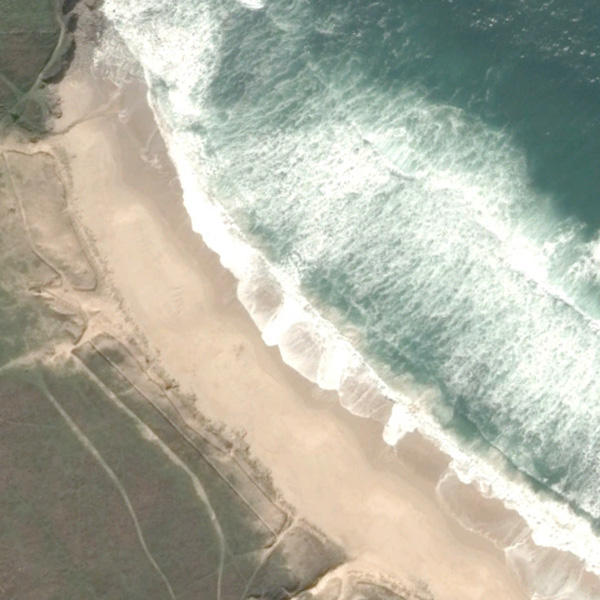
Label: Beach